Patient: sex M, age 64
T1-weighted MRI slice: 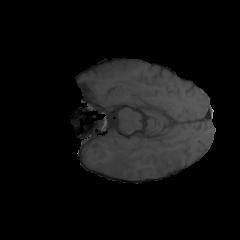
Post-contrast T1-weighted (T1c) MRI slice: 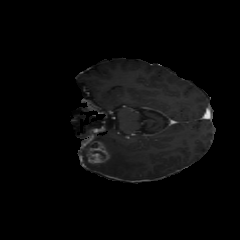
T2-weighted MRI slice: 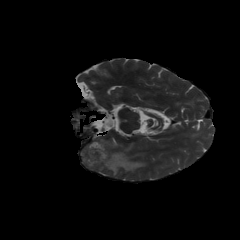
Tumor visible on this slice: yes
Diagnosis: Glioblastoma, IDH-wildtype
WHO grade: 4